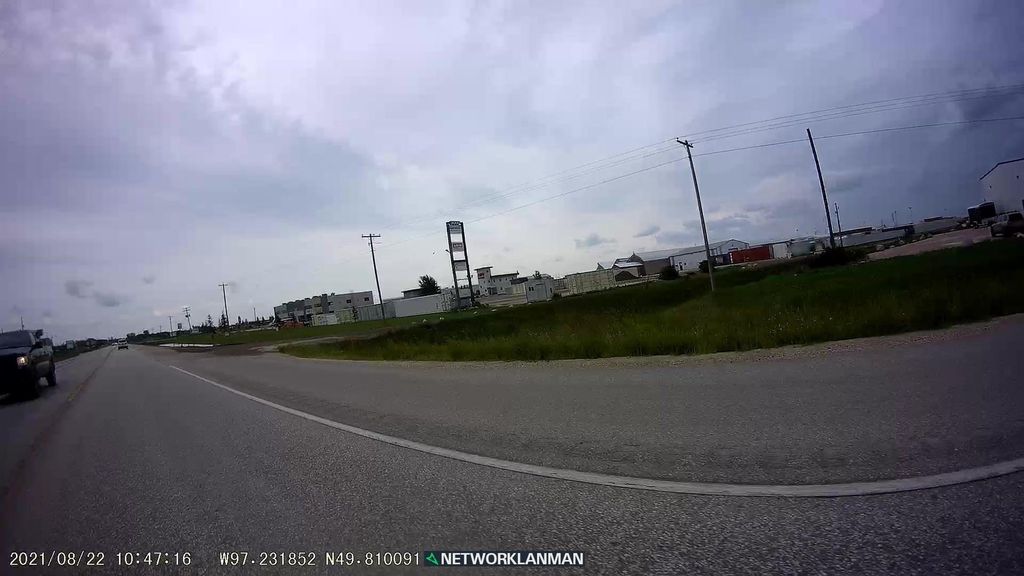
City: winnipeg